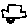
Label: car